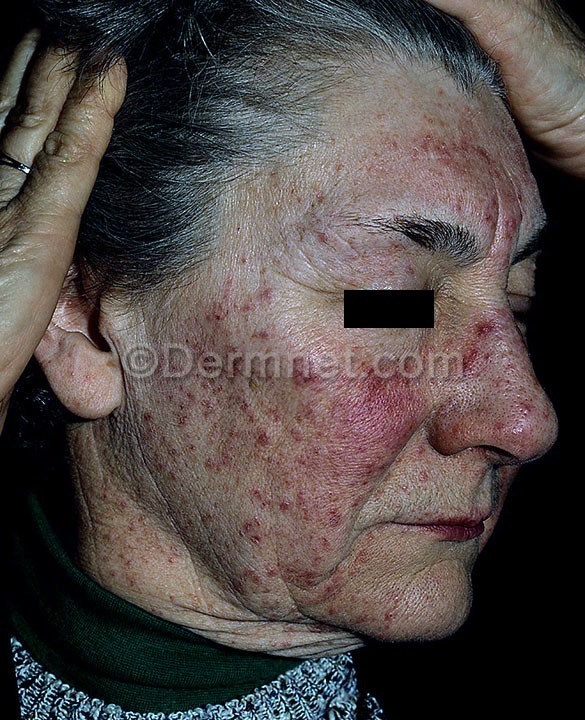
Disease: Acne and Rosacea Photos